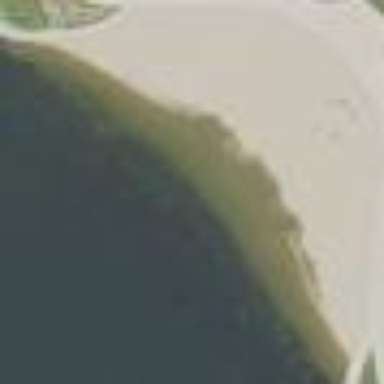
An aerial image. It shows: Sandy beach with natural surroundings.